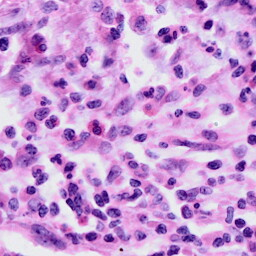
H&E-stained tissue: Cervix